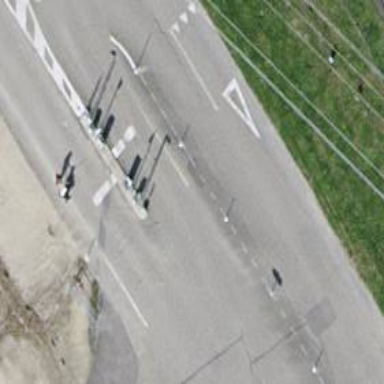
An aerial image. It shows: Lift gate barrier.